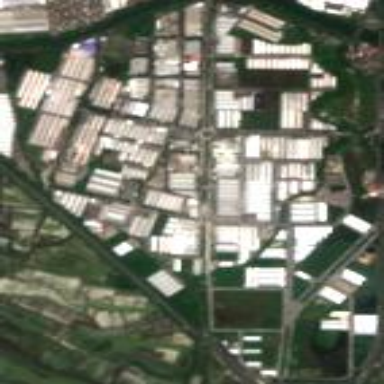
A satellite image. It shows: Industrial area with warehouse.